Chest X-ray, AP view. Patient: 66 years old, sex M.
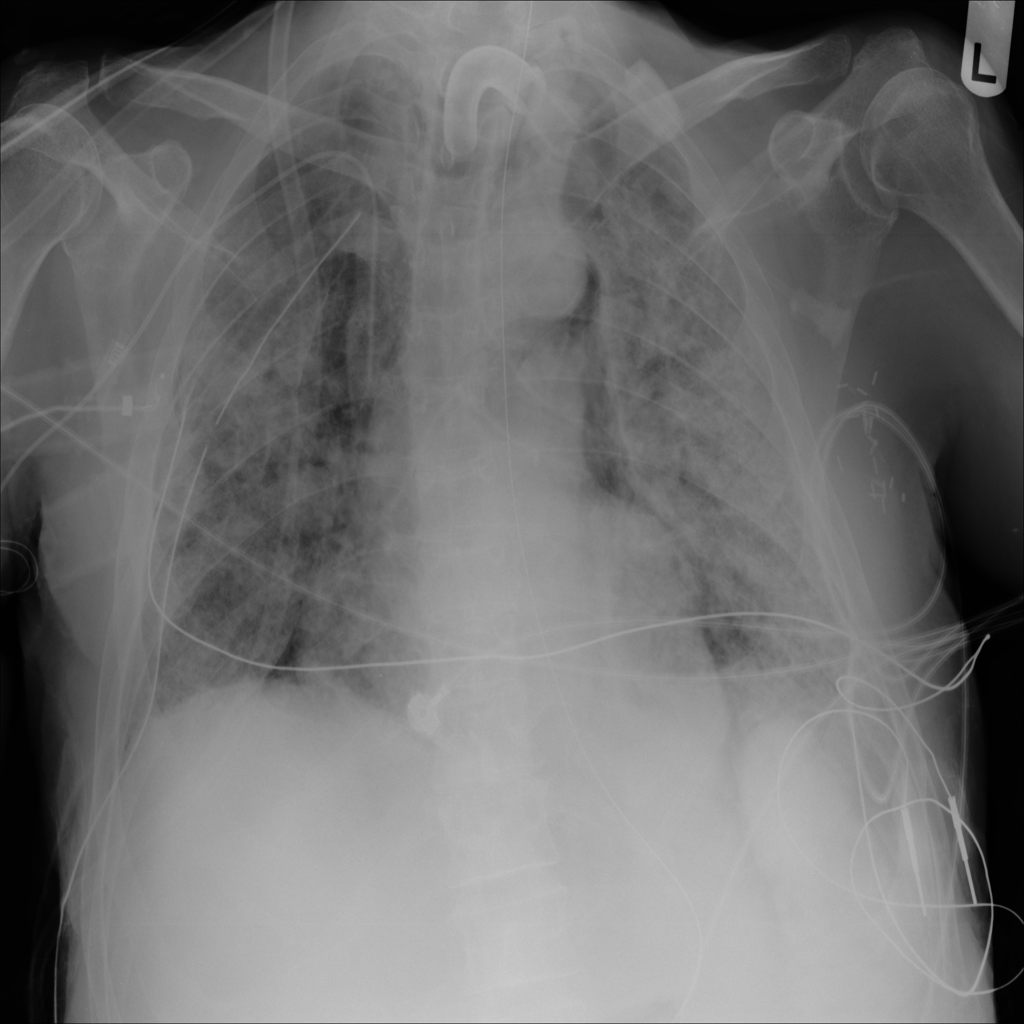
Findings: No Finding